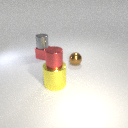
small red metal cube behind small brown metal sphere